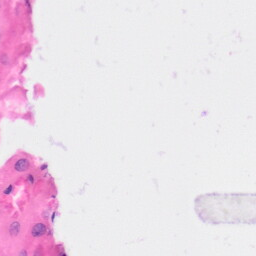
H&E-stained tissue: Kidney